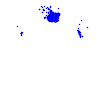
Particle: electron